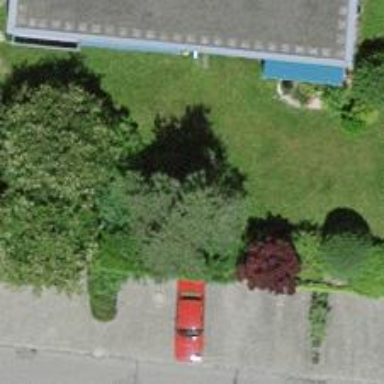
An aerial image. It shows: Garage building.